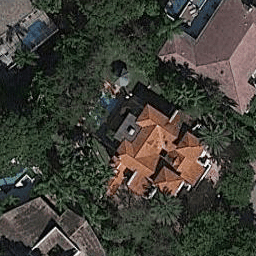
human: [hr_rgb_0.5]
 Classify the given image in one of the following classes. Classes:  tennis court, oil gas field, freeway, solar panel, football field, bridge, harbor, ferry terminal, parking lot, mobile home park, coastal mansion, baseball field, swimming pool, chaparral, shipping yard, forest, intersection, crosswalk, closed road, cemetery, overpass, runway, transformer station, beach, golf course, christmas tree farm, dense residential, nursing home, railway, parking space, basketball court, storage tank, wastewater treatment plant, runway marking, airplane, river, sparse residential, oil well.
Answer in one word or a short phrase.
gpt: coastal mansion